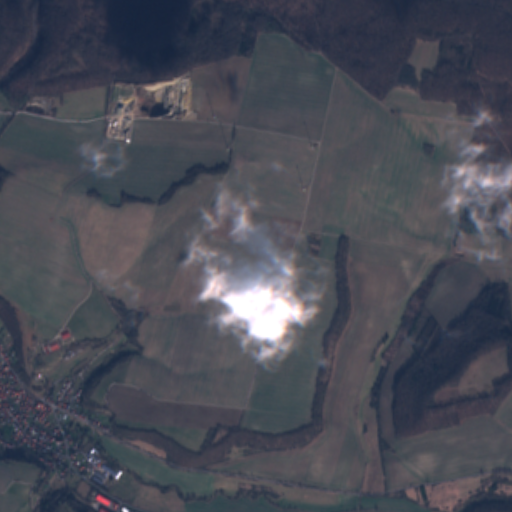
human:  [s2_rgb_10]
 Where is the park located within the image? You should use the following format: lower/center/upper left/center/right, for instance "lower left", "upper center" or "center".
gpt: The park is located in the lower left of the image.
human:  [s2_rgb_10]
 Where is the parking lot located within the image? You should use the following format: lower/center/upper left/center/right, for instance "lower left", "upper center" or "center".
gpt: The parking lot is located in the lower left of the image.
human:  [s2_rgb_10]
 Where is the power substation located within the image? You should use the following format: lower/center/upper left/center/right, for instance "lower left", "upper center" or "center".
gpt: The power substation is located in the lower left of the image.
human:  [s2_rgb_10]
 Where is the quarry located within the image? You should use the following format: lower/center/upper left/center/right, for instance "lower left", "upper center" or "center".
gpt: The quarry is located in the upper left of the image.
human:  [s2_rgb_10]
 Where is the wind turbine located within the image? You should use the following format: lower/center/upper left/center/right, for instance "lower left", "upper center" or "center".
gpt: The wind turbine is located in the upper center of the image.
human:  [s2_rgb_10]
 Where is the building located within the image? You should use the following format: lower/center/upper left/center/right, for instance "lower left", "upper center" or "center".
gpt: There is no building in the image.